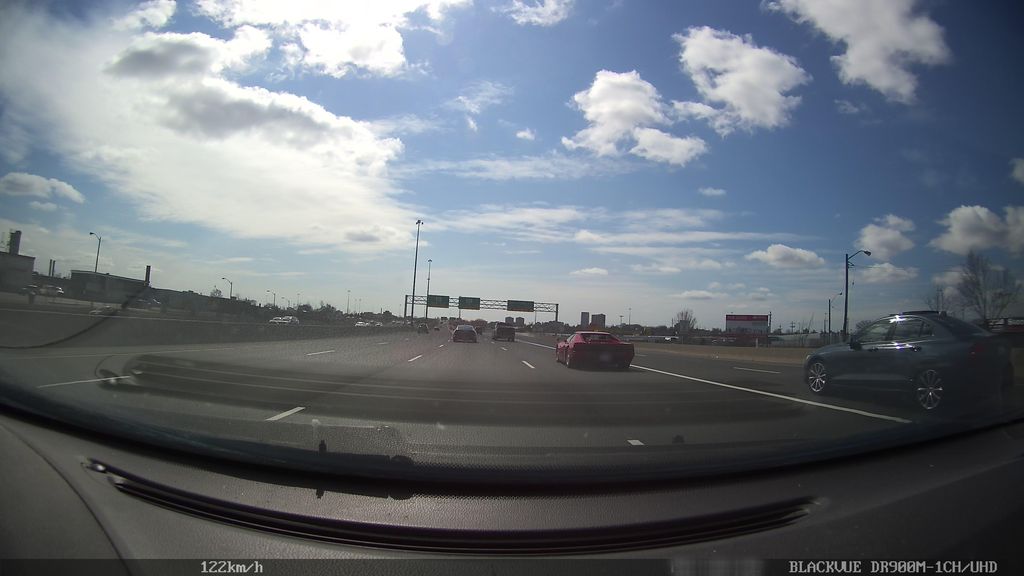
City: toronto